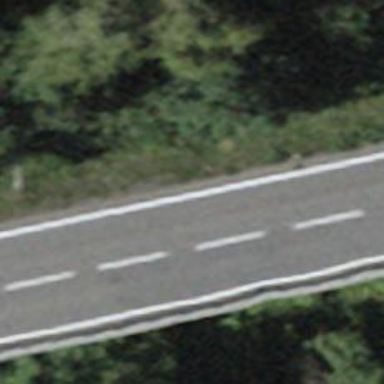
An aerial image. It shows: Primary road with asphalt surface.